Question: I need to set filter to the image..
I make this :
'''
int type = BufferedImage.TYPE_INT_RGB;
double panelHeight = frame.getHeight();
double panelWidth = frame.getWidth();
BufferedImage image = null;
try {
image = ImageIO.read(new File(frame.getURL()));
} catch (IOException e1) {
e1.printStackTrace();
}
int height = image.getHeight();
int width = image.getWidth();
for(int h=1; h < height-1; h++) {
for(int w=1; w < width-1;w++) {
float color = ((1f/9f*image.getRGB(w-1, h-1))+(1f/9f* image.getRGB(w, h-1))+(1f/9f* image.getRGB(w+1, h-1))+
(1f/9f* image.getRGB(w-1, h))+(1f/9f* image.getRGB(w, h))+(1f/9f* image.getRGB(w+1, h))+
(1f/9f* image.getRGB(w-1, h+1))-(1f/9f* image.getRGB(w, h+1))-(1f/9f* image.getRGB(w+1, h+1)));
image.setRGB(w, h,(int)color);
}
}
//save im into a file
frame.setFilteredImage(Resizer.resize(image, panelHeight, panelWidth));
'''
frame has url of my image. I get it using 'frame.getURL()'
And in result I want to see my image with blur filter but instead it gives me

So may be someone know where I make a mistake???
Or may be you know another good way to set filter using such matrix
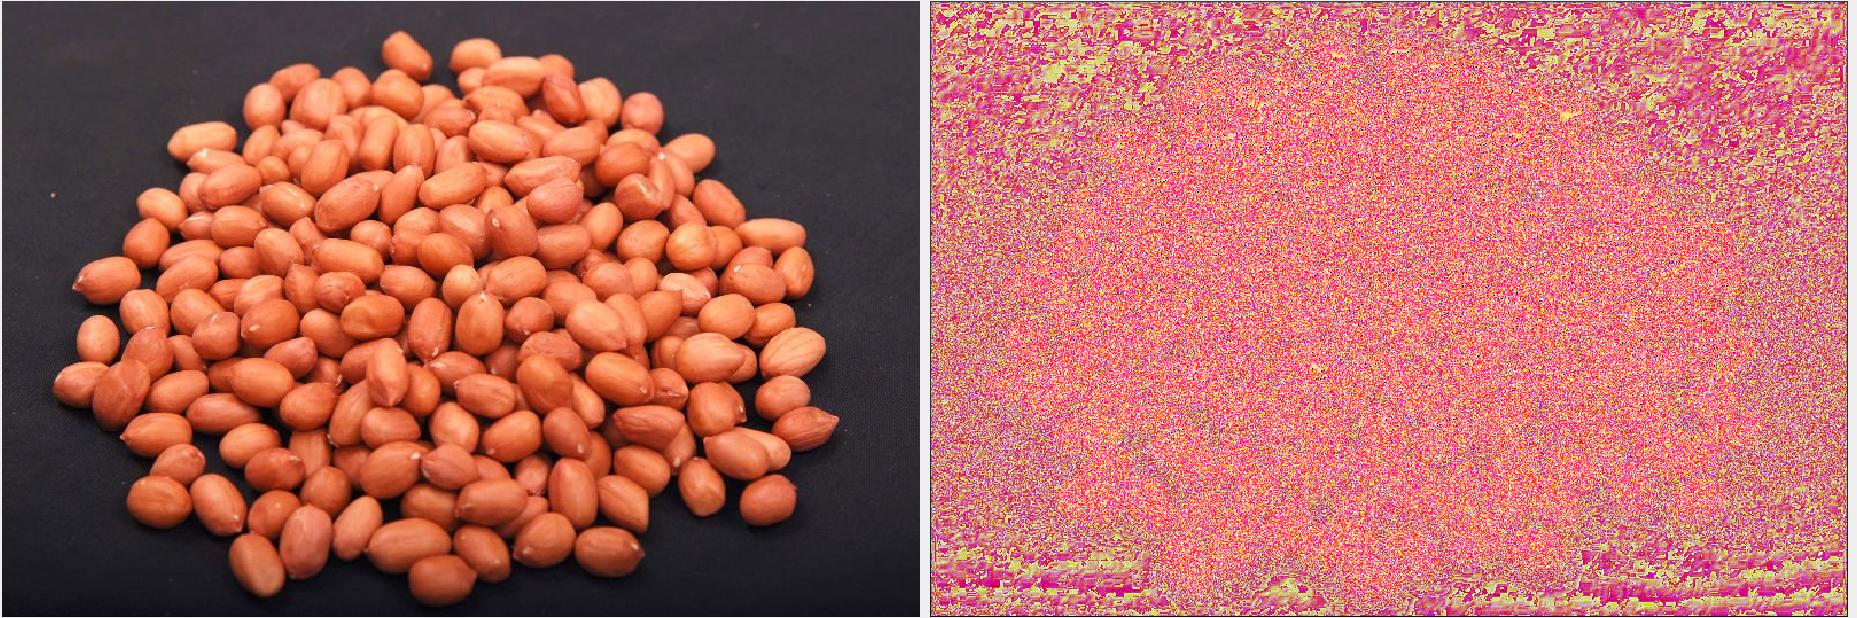
Answer: use blurFilter
'''
public class Java2DExample extends JFrame {
private JMenu filterMenu = new JMenu("Image Filters");
private ImagePanel imagePanel;
private MyFilter invertFilter = new InvertFilter();
private MyFilter sharpenFilter = new SharpenFilter();
private MyFilter blurFilter = new BlurFilter();
private MyFilter colorFilter = new ColorFilter();
public Java2DExample() {
super("Java 2D Image Processing Demo");
imagePanel = new ImagePanel(Java2DExample.class.getResource("yourImage.png"));
JMenuBar menuBar = new JMenuBar();
setJMenuBar(menuBar);
filterMenu.setMnemonic('I');
JMenuItem originalMenuItem = new JMenuItem("Display Original");
originalMenuItem.setMnemonic('O');
originalMenuItem.addActionListener(new ActionListener() {
public void actionPerformed(ActionEvent action) {
imagePanel.displayOriginalImage();
}
});
JMenuItem invertMenuItem = createMenuItem("Invert", 'I', invertFilter);
JMenuItem sharpenMenuItem = createMenuItem("Sharpen", 'S', sharpenFilter);
JMenuItem blurMenuItem = createMenuItem("Blur", 'B', blurFilter);
JMenuItem changeColorsMenuItem = createMenuItem("Change Colors", 'C', colorFilter);
filterMenu.add(originalMenuItem);
filterMenu.add(invertMenuItem);
filterMenu.add(sharpenMenuItem);
filterMenu.add(blurMenuItem);
filterMenu.add(changeColorsMenuItem);
menuBar.add(filterMenu);
getContentPane().add(imagePanel, BorderLayout.CENTER);
}
public JMenuItem createMenuItem(String menuItemName, char mnemonic, final MyFilter filter) {
JMenuItem menuItem = new JMenuItem(menuItemName);
menuItem.setMnemonic(mnemonic);
menuItem.addActionListener(new ActionListener() {
public void actionPerformed(ActionEvent action) {
imagePanel.applyFilter(filter);
}
});
return menuItem;
}
public static void main(String args[]) {
Java2DExample application = new Java2DExample();
application.setDefaultCloseOperation(EXIT_ON_CLOSE);
application.pack();
application.setVisible(true);
}
}
interface MyFilter {
public abstract BufferedImage processImage(BufferedImage image);
}
class BlurFilter implements MyFilter {
public BufferedImage processImage(BufferedImage image) {
float[] blurMatrix = { 1.0f / 9.0f, 1.0f / 9.0f, 1.0f / 9.0f, 1.0f / 9.0f, 1.0f / 9.0f,
1.0f / 9.0f, 1.0f / 9.0f, 1.0f / 9.0f, 1.0f / 9.0f };
BufferedImageOp blurFilter = new ConvolveOp(new Kernel(3, 3, blurMatrix),
ConvolveOp.EDGE_NO_OP, null);
return blurFilter.filter(image, null);
}
}
class ImagePanel extends JPanel {
private BufferedImage displayImage;
private BufferedImage originalImage;
private Image image;
public ImagePanel(URL imageURL) {
image = Toolkit.getDefaultToolkit().createImage(imageURL);
MediaTracker mediaTracker = new MediaTracker(this);
mediaTracker.addImage(image, 0);
try {
mediaTracker.waitForAll();
} catch (InterruptedException e) {
e.printStackTrace();
}
originalImage = new BufferedImage(image.getWidth(null), image.getHeight(null),
BufferedImage.TYPE_INT_RGB);
displayImage = originalImage;
Graphics2D graphics = displayImage.createGraphics();
graphics.drawImage(image, null, null);
}
public void applyFilter(MyFilter filter) {
displayImage = filter.processImage(displayImage);
repaint();
}
public void displayOriginalImage() {
displayImage = new BufferedImage(image.getWidth(null), image.getHeight(null),
BufferedImage.TYPE_INT_RGB);
Graphics2D graphics = displayImage.createGraphics();
graphics.drawImage(originalImage, null, null);
repaint();
}
public void paintComponent(Graphics g) {
super.paintComponent(g);
Graphics2D graphics = (Graphics2D) g;
graphics.drawImage(displayImage, 0, 0, null);
}
public Dimension getPreferredSize() {
return new Dimension(displayImage.getWidth(), displayImage.getHeight());
}
public Dimension getMinimumSize() {
return getPreferredSize();
}
}
class SharpenFilter implements MyFilter {
public BufferedImage processImage(BufferedImage image) {
float[] sharpenMatrix = { 0.0f, -1.0f, 0.0f, -1.0f, 5.0f, -1.0f, 0.0f, -1.0f, 0.0f };
BufferedImageOp sharpenFilter = new ConvolveOp(new Kernel(3, 3, sharpenMatrix),
ConvolveOp.EDGE_NO_OP, null);
return sharpenFilter.filter(image, null);
}
}
class InvertFilter implements MyFilter {
public BufferedImage processImage(BufferedImage image) {
byte[] invertArray = new byte[256];
for (int counter = 0; counter < 256; counter++)
invertArray[counter] = (byte) (255 - counter);
BufferedImageOp invertFilter = new LookupOp(new ByteLookupTable(0, invertArray), null);
return invertFilter.filter(image, null);
}
}
class ColorFilter implements MyFilter {
public BufferedImage processImage(BufferedImage image) {
float[][] colorMatrix = { { 1f, 0f, 0f }, { 0.5f, 1.0f, 0.5f }, { 0.2f, 0.4f, 0.6f } };
BandCombineOp changeColors = new BandCombineOp(colorMatrix, null);
Raster sourceRaster = image.getRaster();
WritableRaster displayRaster = sourceRaster.createCompatibleWritableRaster();
changeColors.filter(sourceRaster, displayRaster);
return new BufferedImage(image.getColorModel(), displayRaster, true, null);
}
}
'''
ref: <URL>